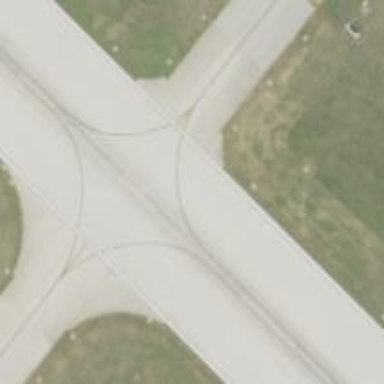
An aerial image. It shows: View of taxiway at the airport.